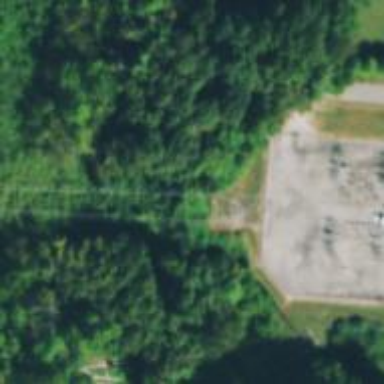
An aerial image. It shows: Lattice structure tower used for power transmission.